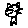
Label: cat